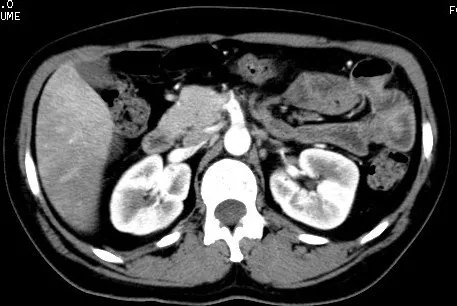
Abdominal computed tomography scans.
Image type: radiology (ct)